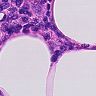
Metastatic tissue present: no